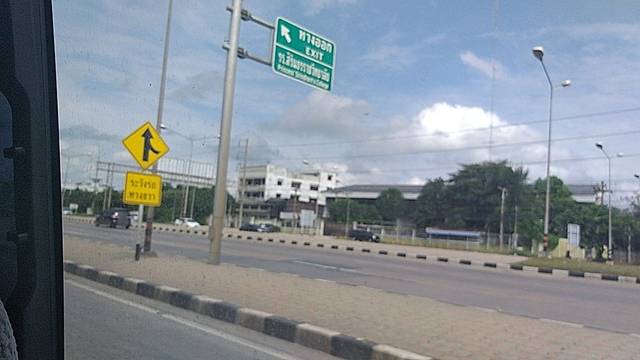
Region: Thailand
Coordinates: 13.805, 100.041